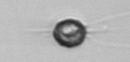
Label: Acanthoica_quattrospina